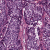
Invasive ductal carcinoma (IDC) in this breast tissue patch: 1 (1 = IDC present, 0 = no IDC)